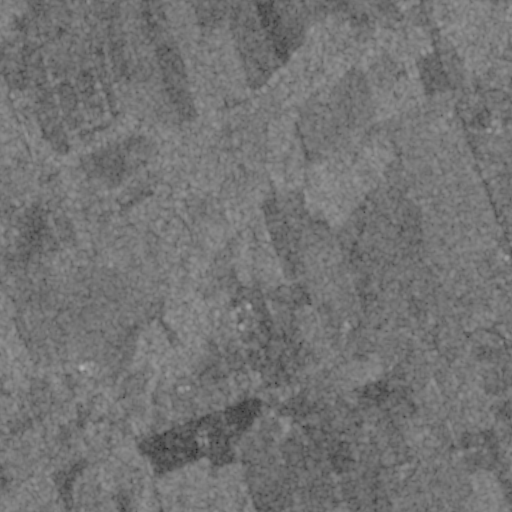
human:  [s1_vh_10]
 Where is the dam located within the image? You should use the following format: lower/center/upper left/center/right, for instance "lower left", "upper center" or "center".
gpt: The dam is located in the lower center of the image.
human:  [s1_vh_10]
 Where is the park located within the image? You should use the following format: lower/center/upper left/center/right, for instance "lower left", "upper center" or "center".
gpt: The park is located in the center right of the image.
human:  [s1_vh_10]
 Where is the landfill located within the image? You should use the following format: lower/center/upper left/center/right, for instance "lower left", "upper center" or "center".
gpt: There is no landfill in the image.

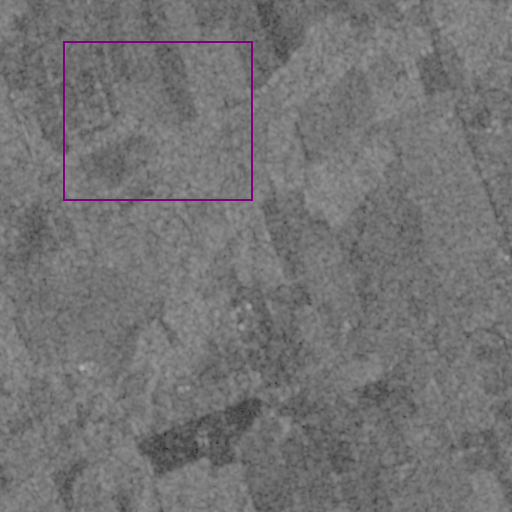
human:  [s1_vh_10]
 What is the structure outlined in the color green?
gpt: There is no green outline.
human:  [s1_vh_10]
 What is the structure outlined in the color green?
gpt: There is no structure outlined in green.